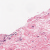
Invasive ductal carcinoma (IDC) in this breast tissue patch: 0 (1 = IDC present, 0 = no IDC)